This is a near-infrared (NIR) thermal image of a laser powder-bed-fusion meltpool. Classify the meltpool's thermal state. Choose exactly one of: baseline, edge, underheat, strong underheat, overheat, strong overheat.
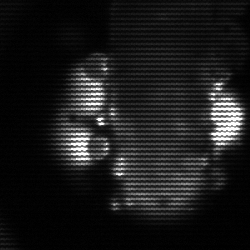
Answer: strong underheat